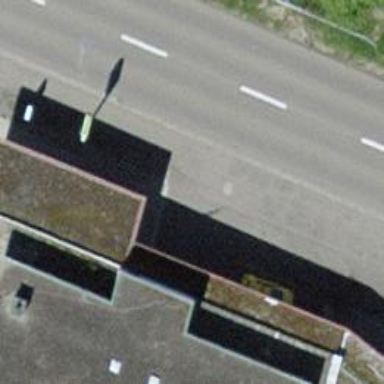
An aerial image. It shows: Fuel station.